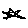
Label: star